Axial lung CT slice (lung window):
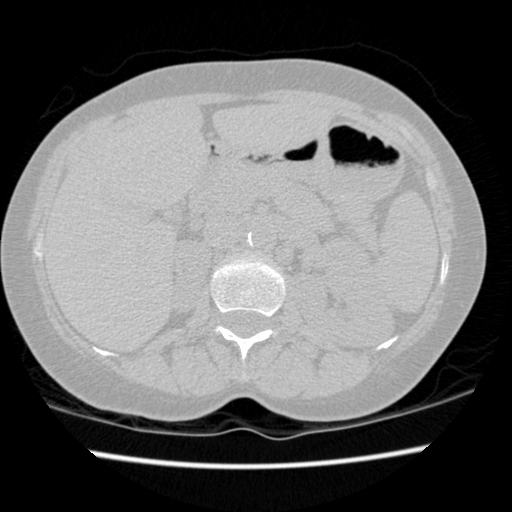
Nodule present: no